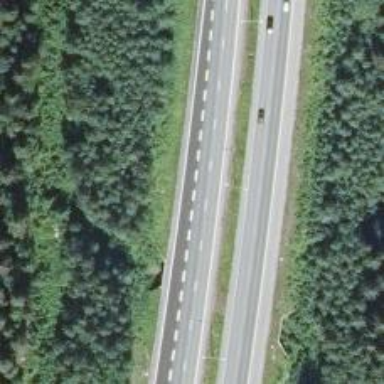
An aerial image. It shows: Tertiary motorway link road.